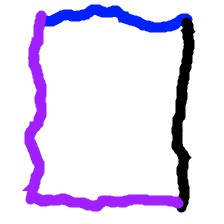
Shape: rectangle